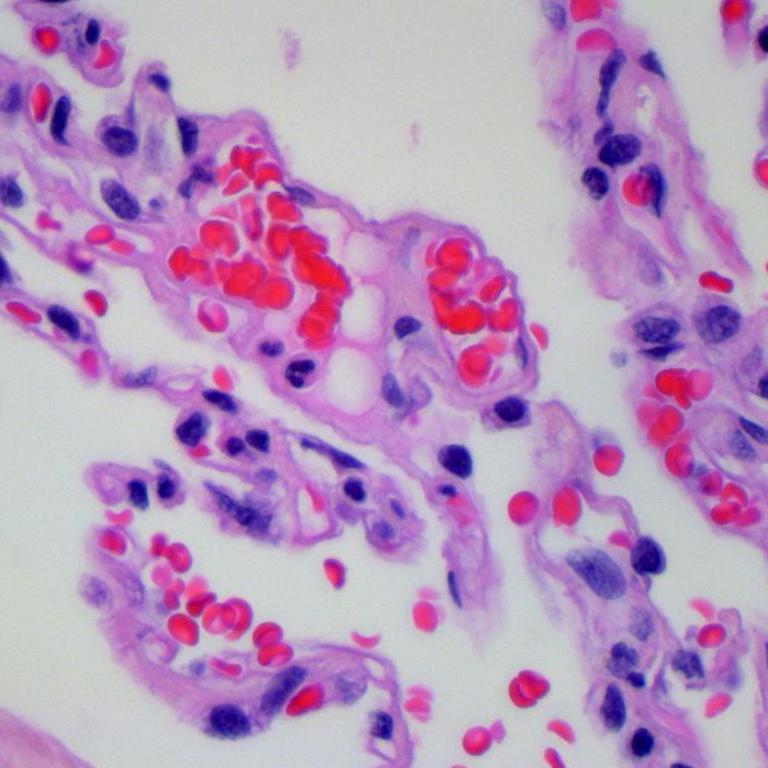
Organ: lung
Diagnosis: benign